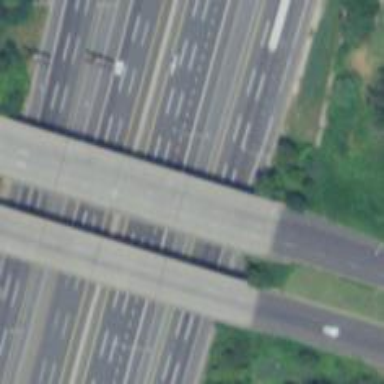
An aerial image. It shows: Motorway junction.